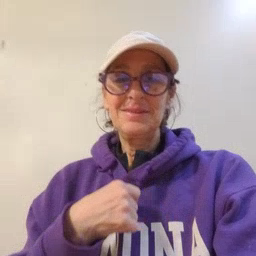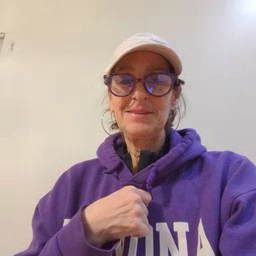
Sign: weus